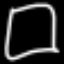
Label: square